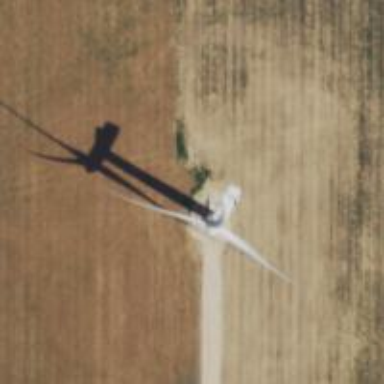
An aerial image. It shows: Wind generator with horizontal axis. The wind turbine is from Vestas.